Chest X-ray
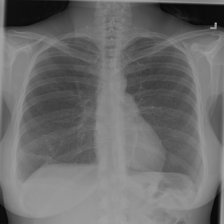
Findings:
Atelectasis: negative
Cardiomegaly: negative
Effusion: positive
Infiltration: negative
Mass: negative
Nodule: negative
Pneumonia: negative
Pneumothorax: negative
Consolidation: negative
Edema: negative
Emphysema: negative
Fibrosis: negative
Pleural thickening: negative
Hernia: negative